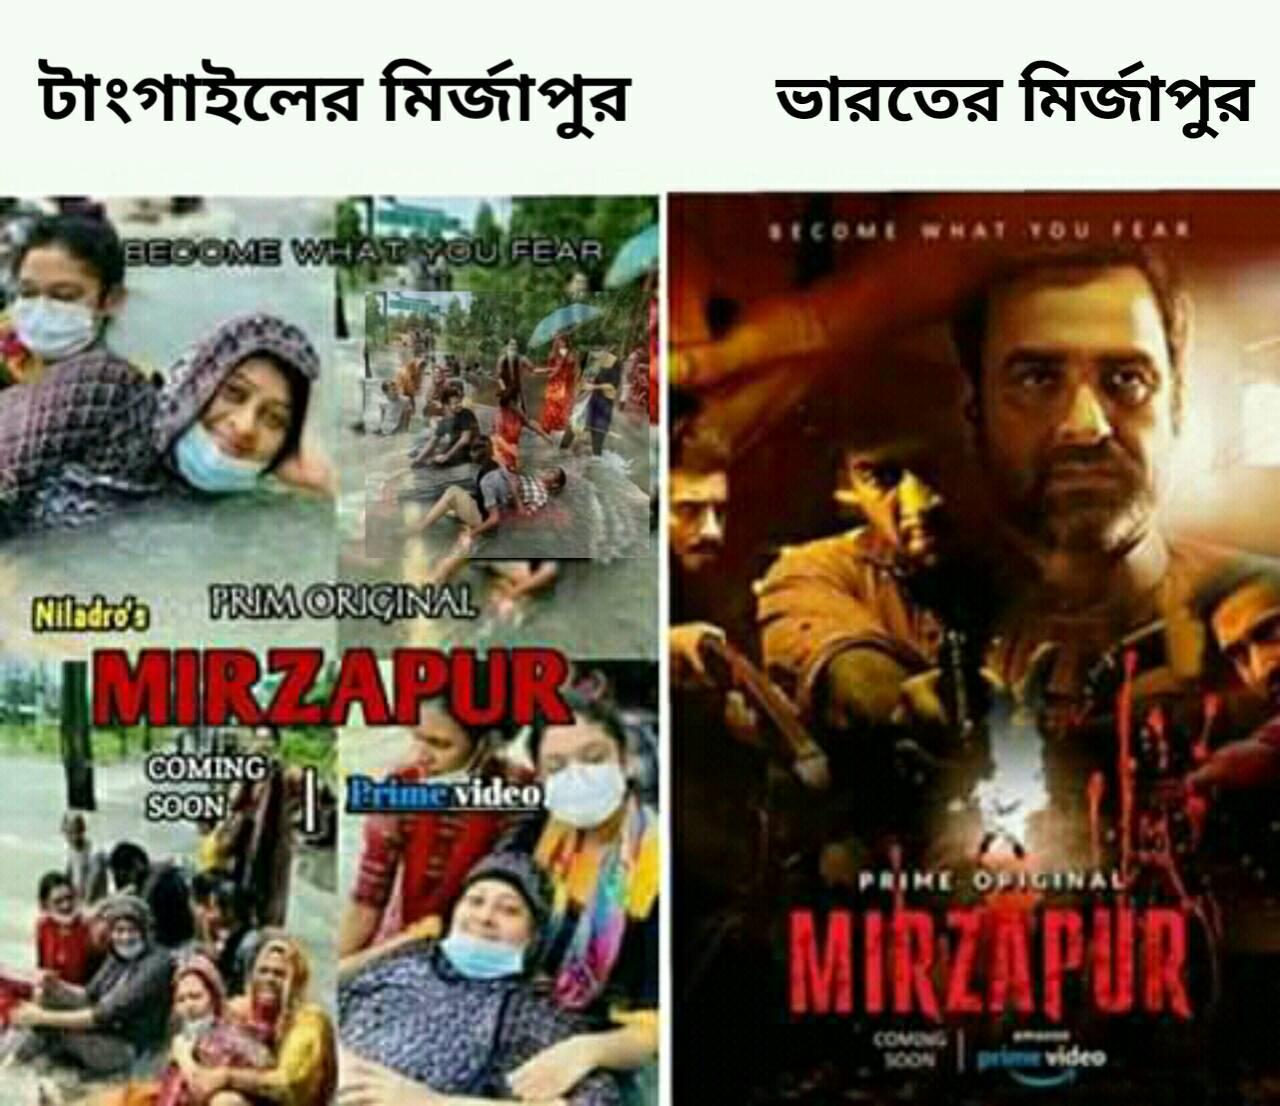
Caption: টাংগাইলের মির্জাপুর   ভারতের মির্জাপুর
Label: hate